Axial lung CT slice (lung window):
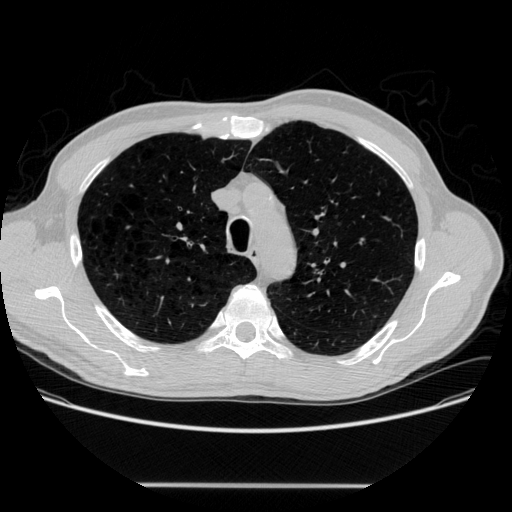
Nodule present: no